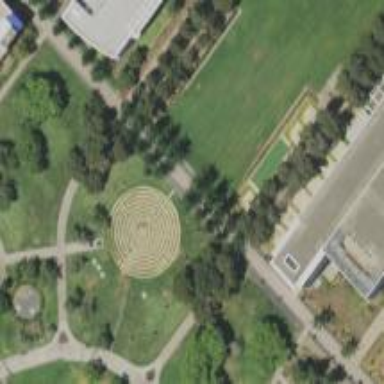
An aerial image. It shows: Maze attraction.